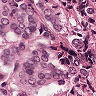
Metastatic tissue present: yes